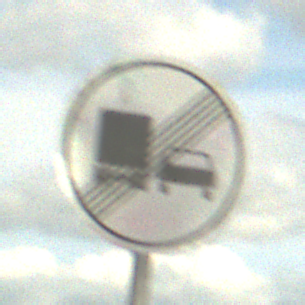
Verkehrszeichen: EndeUeberholverbotKraftfahrzeuge
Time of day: Midday
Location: Outdoor (RoadRail)
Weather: PartlyCloudy
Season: NotSpecified
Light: Natural